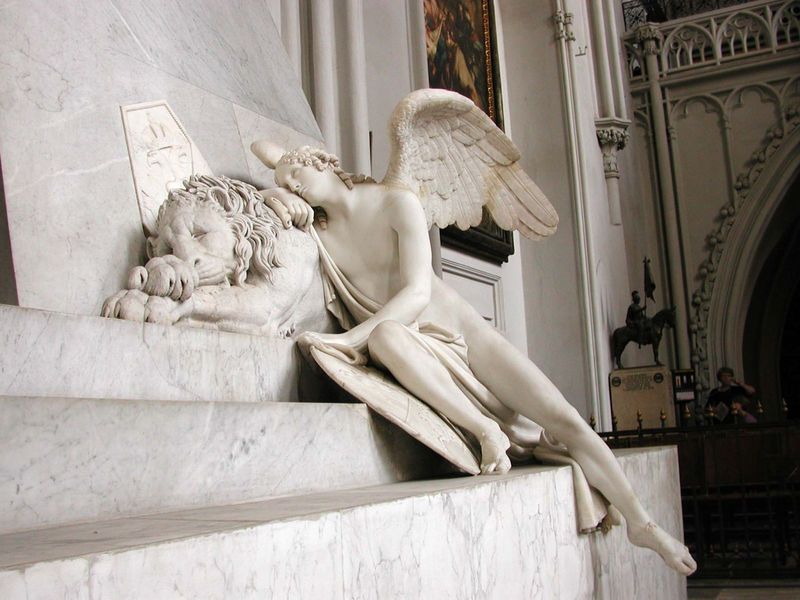
Titel: Marmorgarbdenkmal für Erzherzogin Marie Christine
Künstler: Antonio Canova
Standort: Wien, Hofpfarrkirche St. Augustin (EU - AUT)
Schlagwörter: weiß, frau, marmor, zaun, bild, kirche, gewand, locken, reiter, engel, skulptur, schlafen, fahne, treppe, stufen, schild, wappen, löwe, ariel